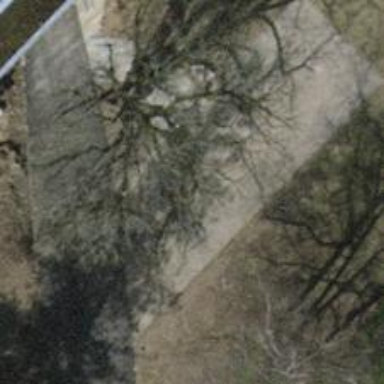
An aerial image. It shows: Bench for seating.